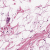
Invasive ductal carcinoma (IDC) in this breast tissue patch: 0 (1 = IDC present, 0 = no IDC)